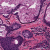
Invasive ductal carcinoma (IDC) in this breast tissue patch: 0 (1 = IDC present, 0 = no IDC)